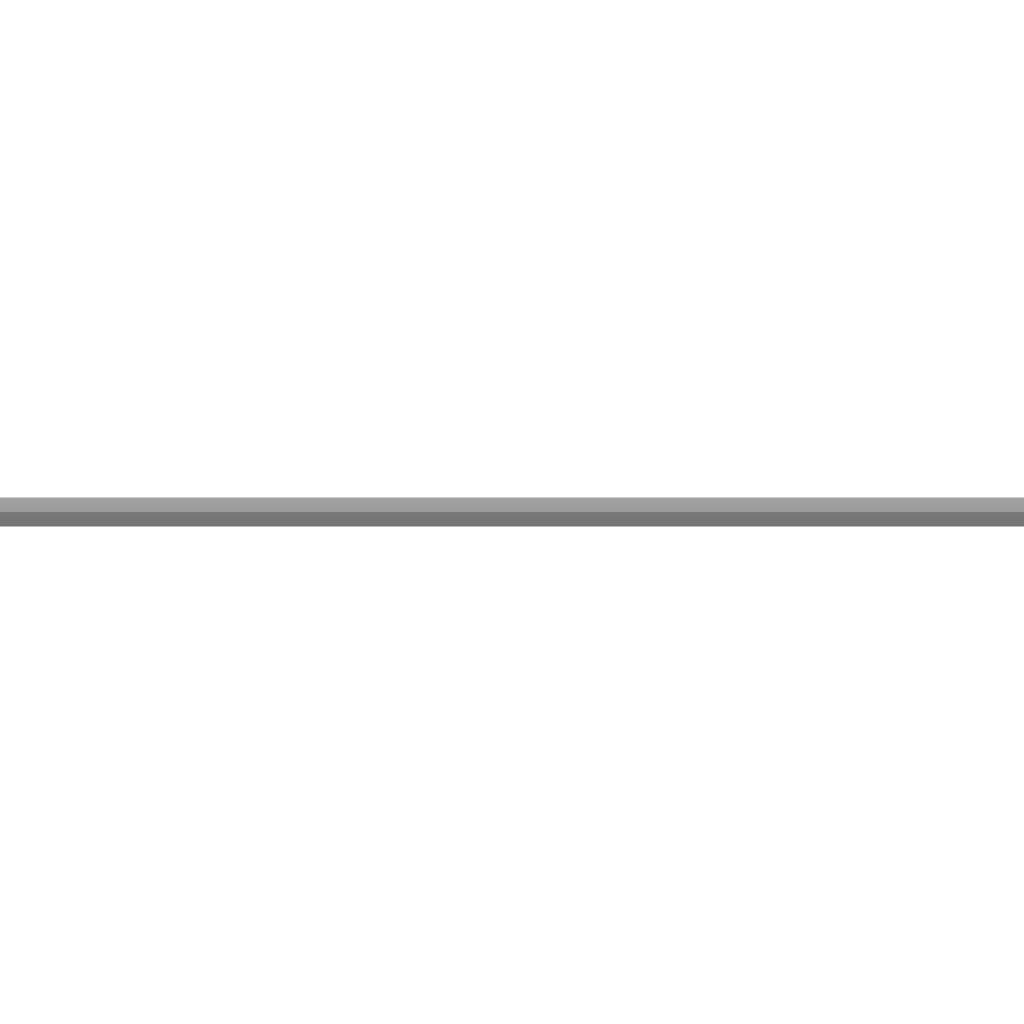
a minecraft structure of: luxurious-villa